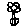
Label: flower